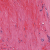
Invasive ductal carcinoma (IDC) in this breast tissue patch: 0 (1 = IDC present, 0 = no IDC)